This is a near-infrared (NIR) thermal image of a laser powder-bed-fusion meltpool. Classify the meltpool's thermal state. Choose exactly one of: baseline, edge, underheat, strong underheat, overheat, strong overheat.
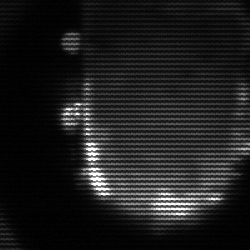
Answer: baseline